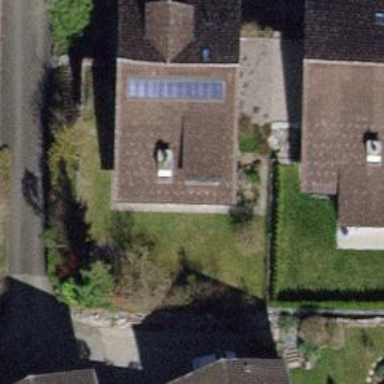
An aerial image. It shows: Building with tiled roof.